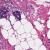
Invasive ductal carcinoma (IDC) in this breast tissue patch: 1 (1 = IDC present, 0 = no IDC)